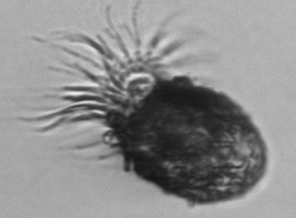
Label: Stenosemella_pacifica